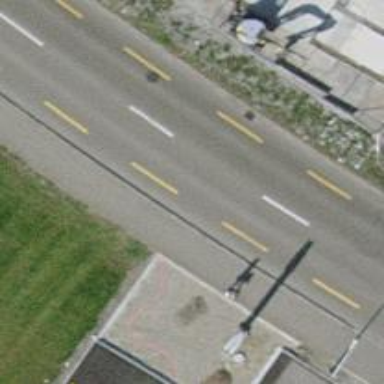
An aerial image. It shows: Tertiary road with asphalt surface and cycle lane.